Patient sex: M
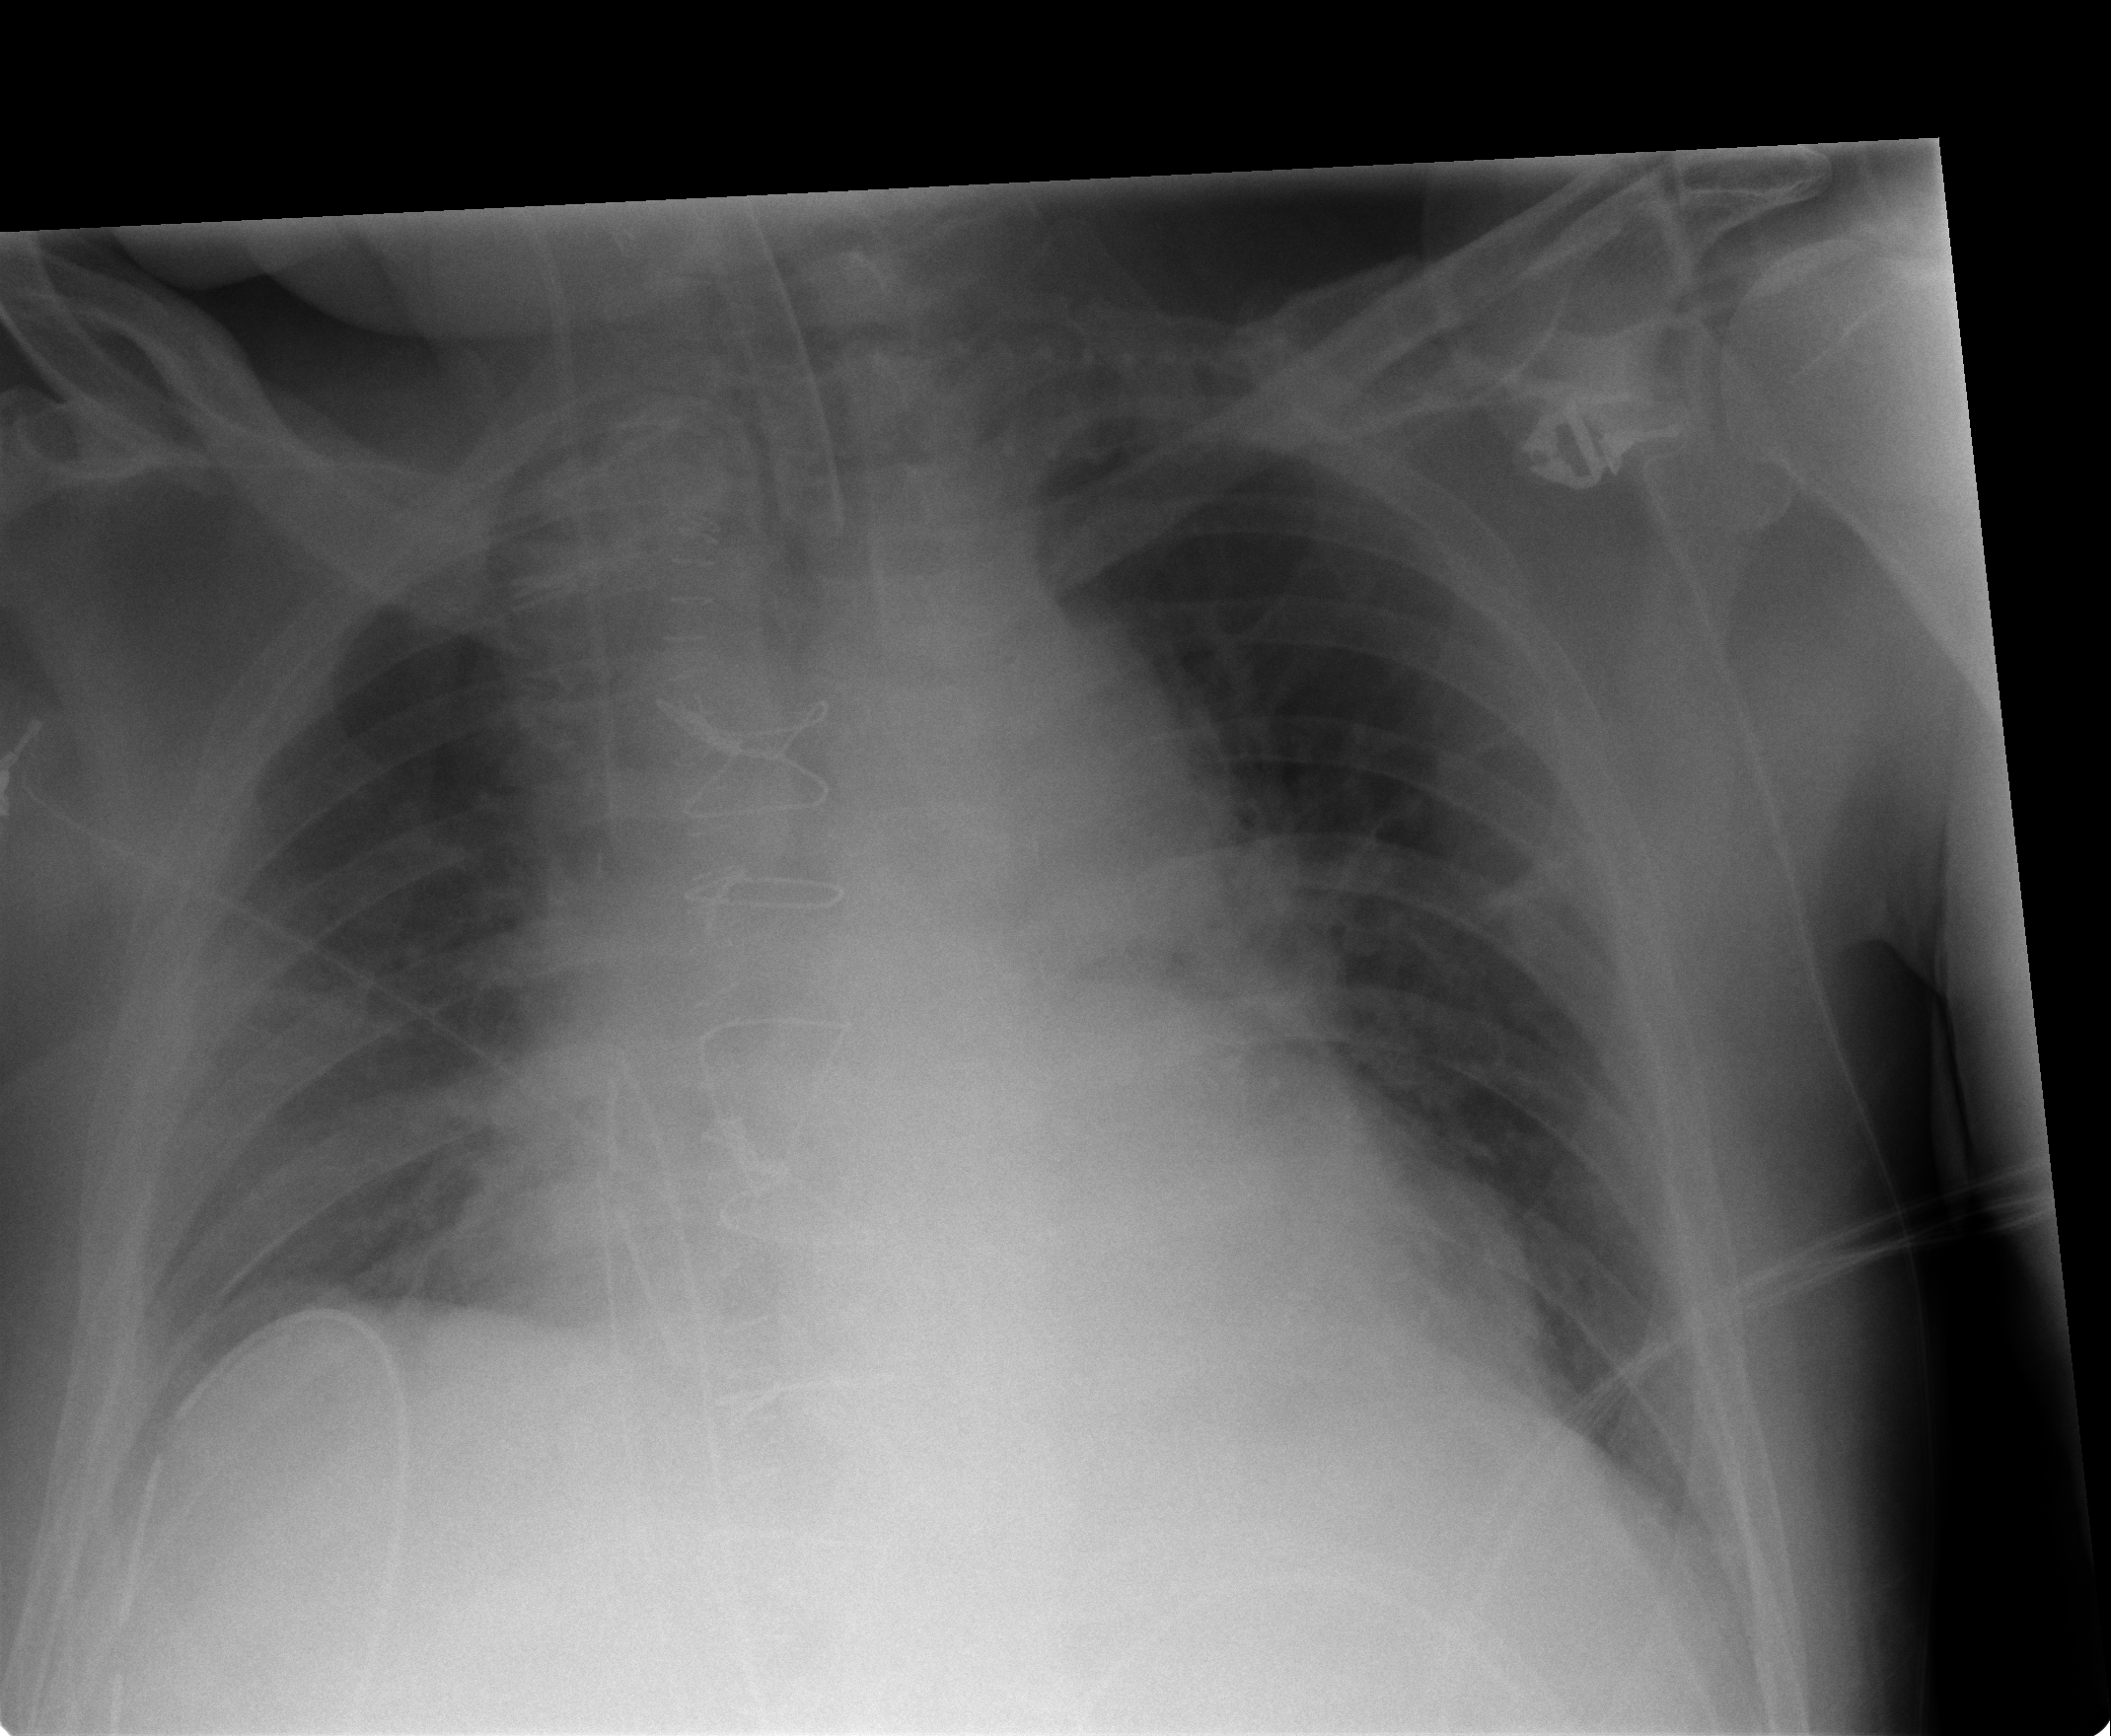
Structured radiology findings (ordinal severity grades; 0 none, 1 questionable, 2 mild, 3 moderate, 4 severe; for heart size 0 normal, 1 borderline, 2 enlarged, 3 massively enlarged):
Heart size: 2
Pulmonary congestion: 3
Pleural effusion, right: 2
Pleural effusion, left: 2
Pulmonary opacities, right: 2
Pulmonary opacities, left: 2
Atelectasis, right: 2
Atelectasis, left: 2